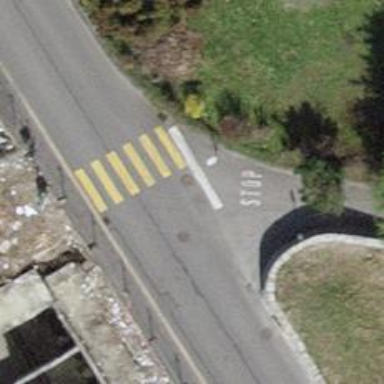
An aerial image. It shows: Zebra crossing on the road.